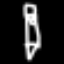
Label: pencil